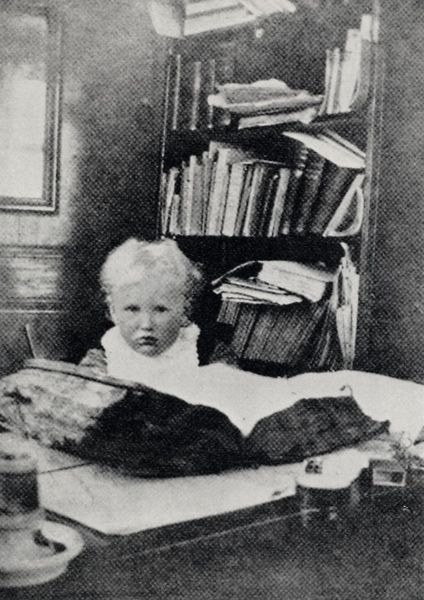
Titel: Hans, der Sohn Strindbergs, in Gersau
Künstler: August Strindberg
Standort: Stockholm
Institution: Kunglia Bibliothek
Schlagwörter: kopf, schatten, weiß, zola, fenster, grau, hell, licht, mund, nase, raum, schwarz, stuhl, tisch, zimmer, blick, haus, alt, blond, jung, regal, wand, augen, bibel, gesicht, rahmen, bild, bildnis, portrait, porträt, spiegel, haare, kind, en face, locken, traurig, arbeitszimmer, bücher, papier, schrank, schreibtisch, unterlagen, baby, ernst, lesen, kerze, tasse, junge, foto, fotografie, photographie, wände, schinken, serviette, offen, knabe, buch, dose, gefäss, schwarz-weiß, schachtel, kerl, kleinkind, photo, bücherregal, utensilien, buchrücken, foliant, seiten, schreiben, aufgabe, zentrum, bibliothek, regale, lätzchen, büro, aufgeschlagen, buchseiten, portraät, sohn, bücherschrank, dunkl, latz, grobkörnig, schriftstücke, kinderbild, lipen, folio, fotograf, trotzig, regeal, altes buvch, dickes buch, schmollt, wälzer, bucherei, moment aufnahme